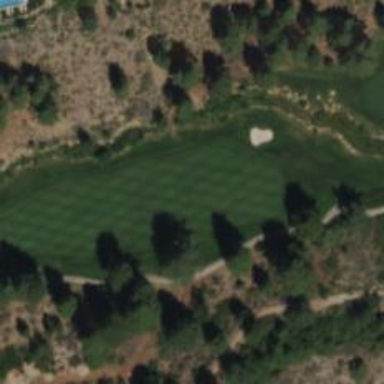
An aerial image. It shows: View of golf hole.